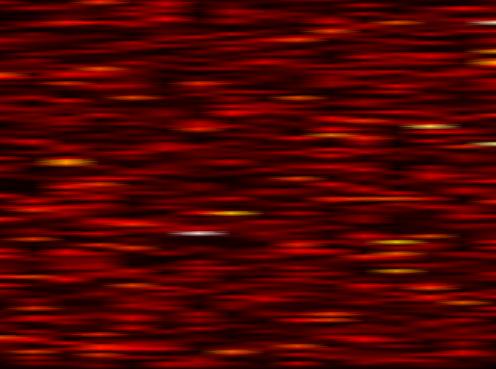
Label: WOLA